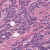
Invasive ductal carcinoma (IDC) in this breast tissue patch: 1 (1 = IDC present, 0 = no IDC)